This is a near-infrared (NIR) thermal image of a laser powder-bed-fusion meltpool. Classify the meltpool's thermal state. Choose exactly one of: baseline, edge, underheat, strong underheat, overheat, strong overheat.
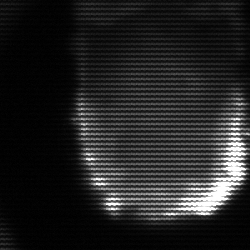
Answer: baseline